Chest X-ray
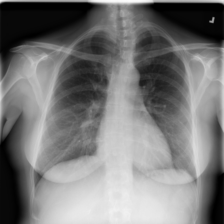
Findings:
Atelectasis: negative
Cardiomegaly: negative
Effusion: negative
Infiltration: negative
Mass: negative
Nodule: negative
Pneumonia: negative
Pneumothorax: negative
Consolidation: negative
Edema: negative
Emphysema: negative
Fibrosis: negative
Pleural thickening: negative
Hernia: negative